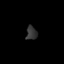
Tissue: lung
Cell type: Fibroblasts
Senescence score: 0.6689
Nuclear area (px): 145
Mean DAPI intensity: 52.041